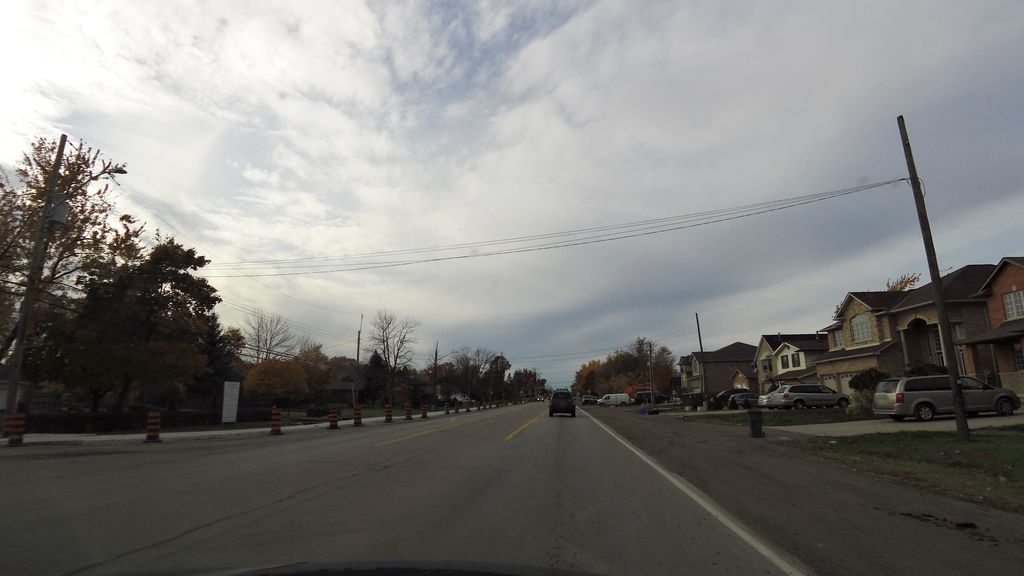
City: hamilton